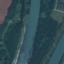
Land use / land cover: River